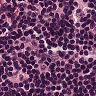
Metastatic tissue present: no